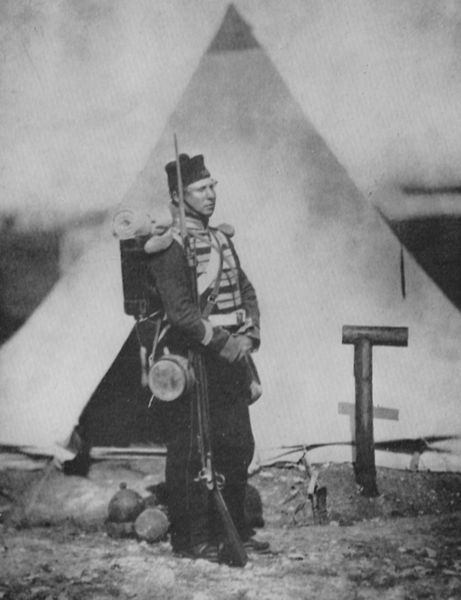
Titel: Ein Soldat, in voller Montur
Künstler: Roger Fenton
Standort: USA
Institution: Sammlung Gernsheim
Schlagwörter: berg, dunkel, himmel, mann, schatten, weiß, wolken, dreieck, sand, brust, grau, hell, hintergrund, holz, hut, licht, profil, schwarz, blick, gürtel, rasen, wiese, anzug, flasche, flaschen, hose, jacke, kappe, mütze, band, knoten, mensch, stehen, stein, steine, tod, hände, portrait, porträt, wache, erde, feld, morgen, rauch, boden, gold, pose, stoff, decke, kinn, schulter, kopfbedeckung, topf, gepäck, last, russland, afrika, dunst, nebel, amerika, rang, krieg, gefaltet, steif, riemen, glanz, gestreift, streifen, balken, deutsch, jacket, grass, pfosten, foto, fotografie, photographie, eingang, außen, hängen, stolz, orient, draußen, schwarzweiss, militär, uniform, brille, soldat, waffe, staub, epauletten, abzeichen, degen, schulterklappen, tasche, trommel, ganzkörper, photo, verschwommen, halbprofil, gewehr, schnurr, wächter, troddeln, rucksack, tornister, pyramide, turban, mausoleum, matte, standbild, zelt, dabei, franzose, rohr, schulterklappe, lager, bajonett, weltkrieg, proviant, plane, zeug, war, ding, schulterpolster, wasserflasche, shcwarz, feldflasche, trinkflasche, feldlager, erster, gummi, ausrüstung, machete, plaketten, majete, marschausrüstung, mojor, schulterquasten, steilwandzelt, asdfasdf, tent, soldaat, soldier, oorlog, tdent, bregadier, marschgepäck, stozl, sadf, sdfsdf, sadfasdf, jhxajksfhsad+fsdf, sdfsadfasdf, asdfsdf, gdsfg, hfdgh, jkgfs, öasidfjkljs, sdöfjkjaölsjkdf, asdlkfjhfdgäölkhdf, ösalksdjfölkjsdf, söalkdfjölkdsjaf#, lskajfösadlkjf, äklasdfjölsjkdf, saödflkjjsalökdfj, saölkdjfölksjdf, sadfölksjfölkjsdf, sdölfkjösljfa, aöslkjdflksjdföl, asdlöfkjslködfjsa, saökdfjlksjf, öalksjdfölkjsa, södfjölksjdfs, asölkdfjölksjadf, schlafmatte